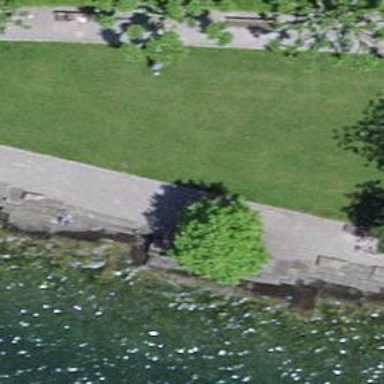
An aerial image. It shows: Bench for seating.